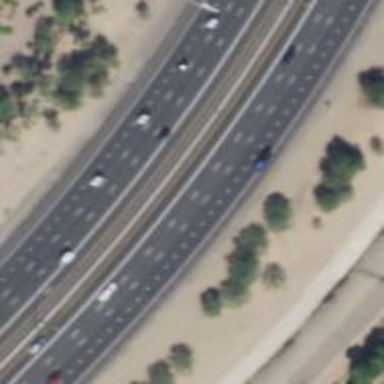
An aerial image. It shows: Asphalt motorway.